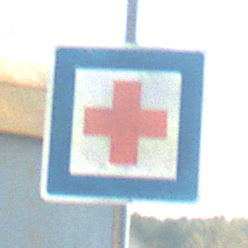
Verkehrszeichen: ErsteHilfe
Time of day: MorningAfternoon
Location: Outdoor (Suburban)
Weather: Clear
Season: NotSpecified
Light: Natural